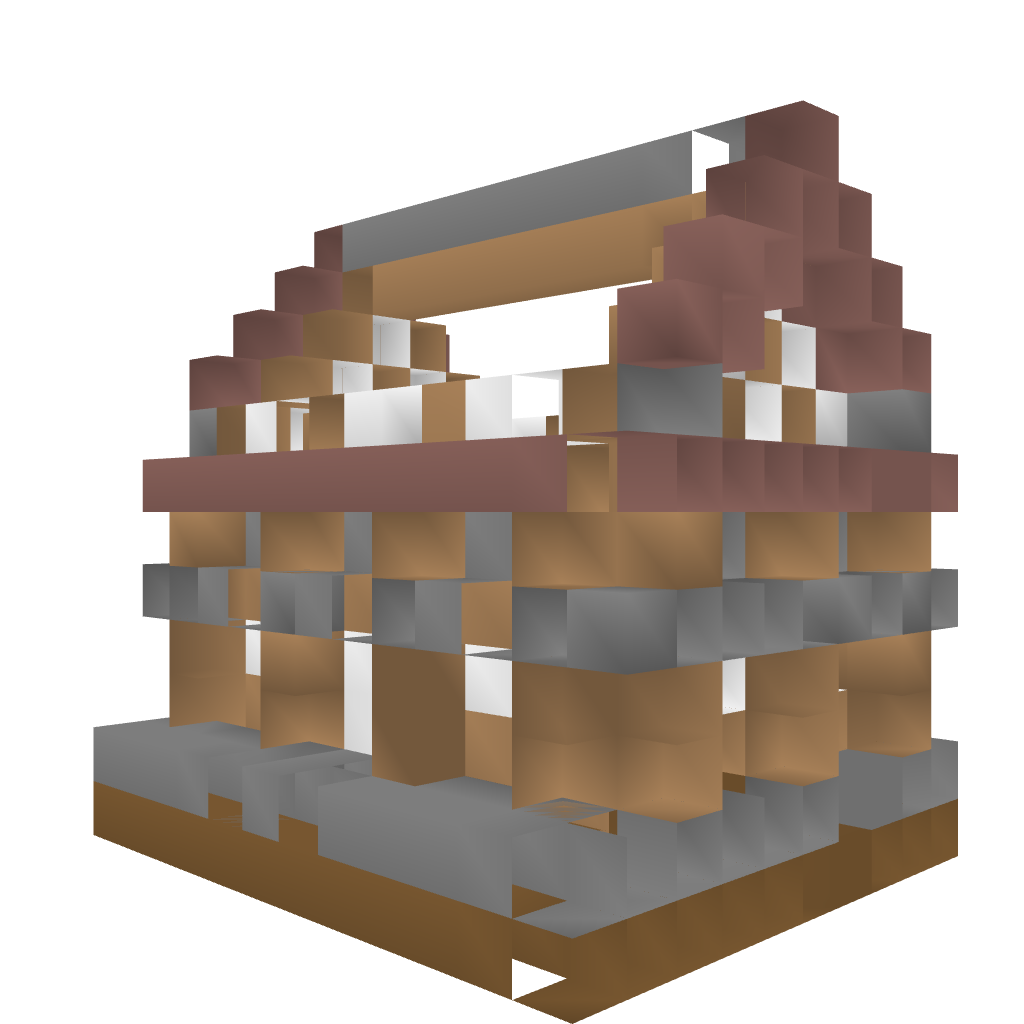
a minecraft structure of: Basic Survival House 1 bad low quality